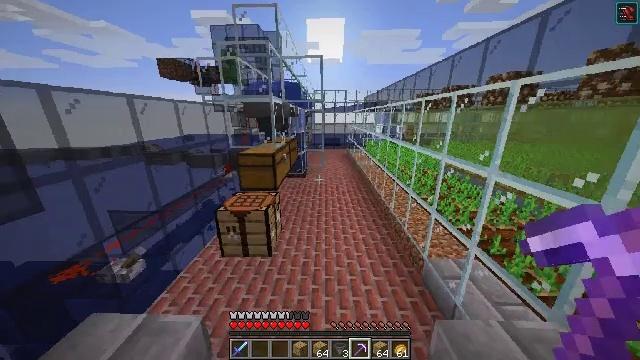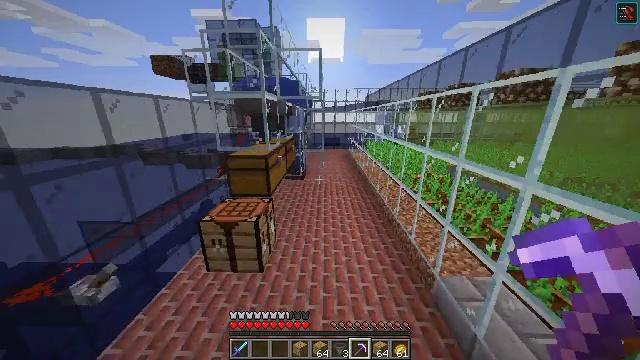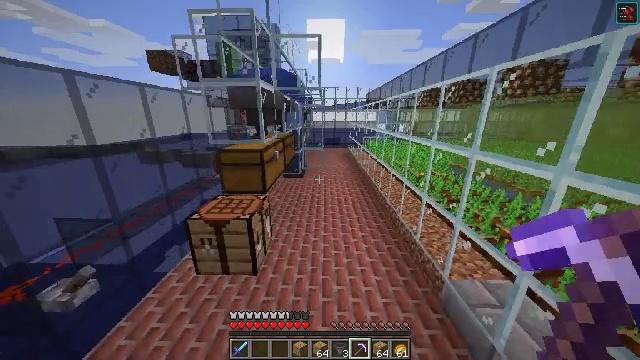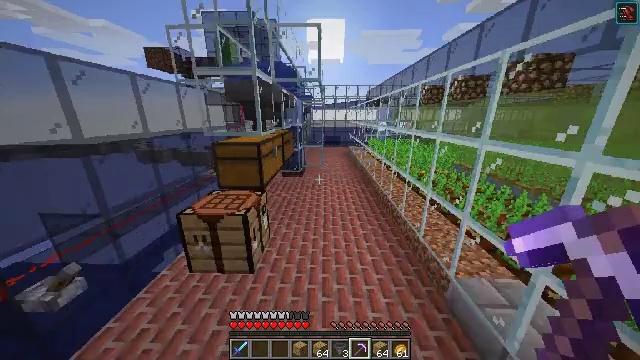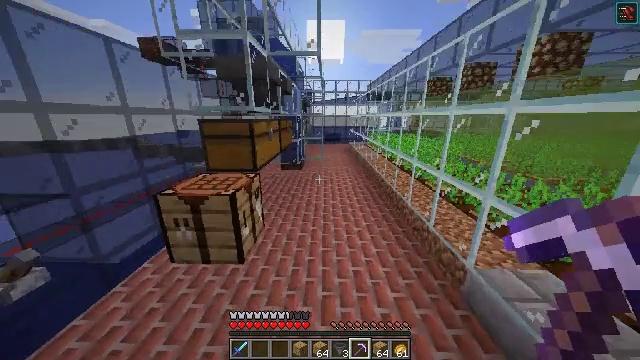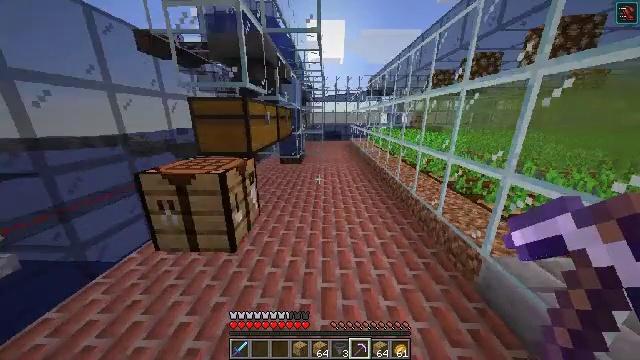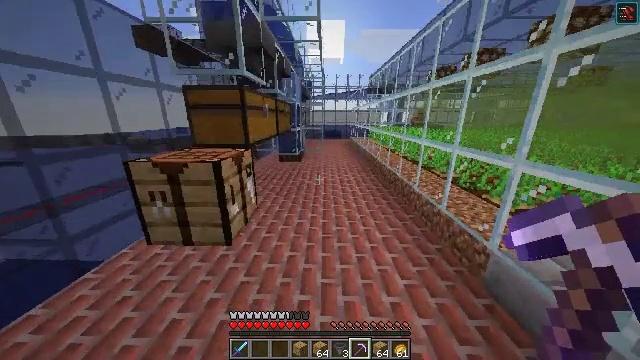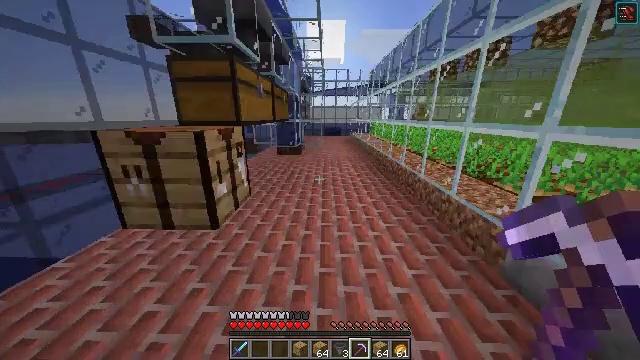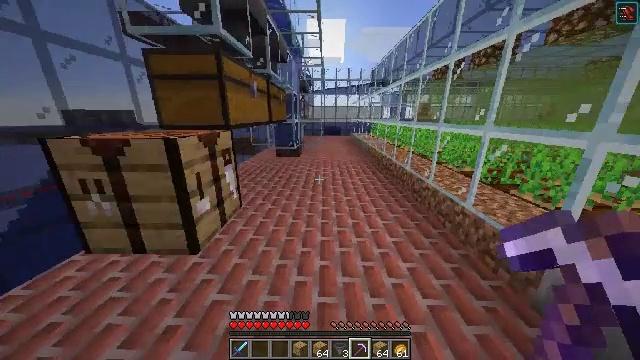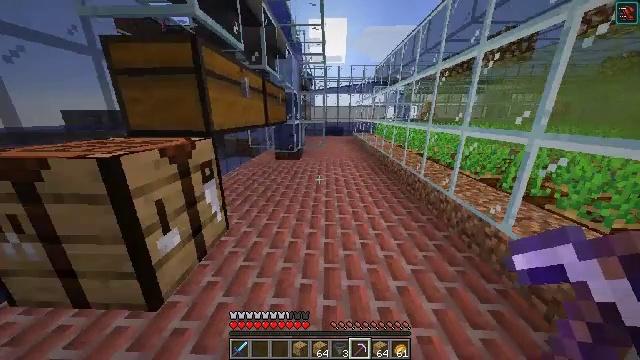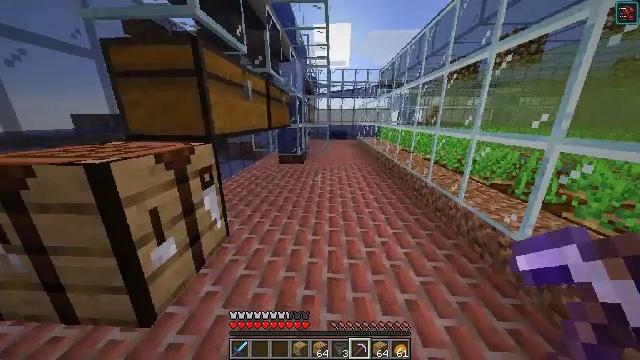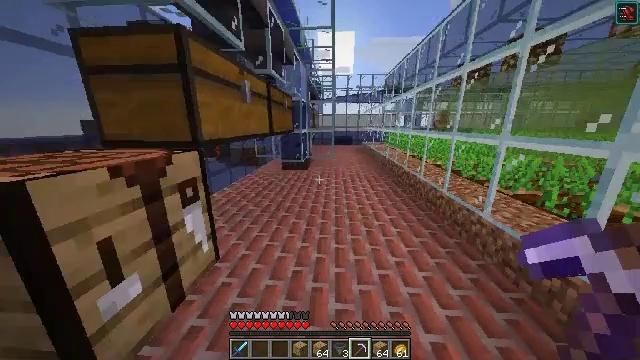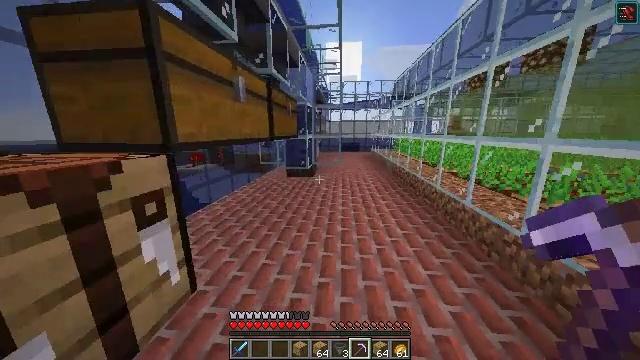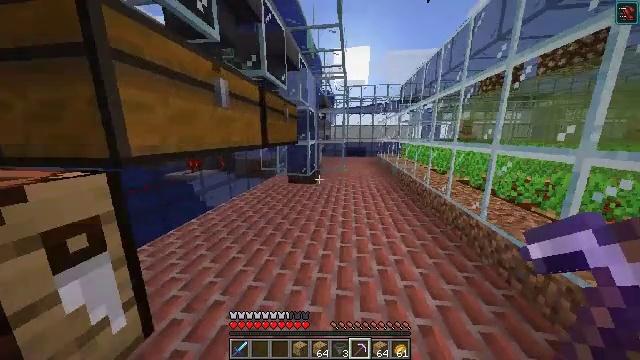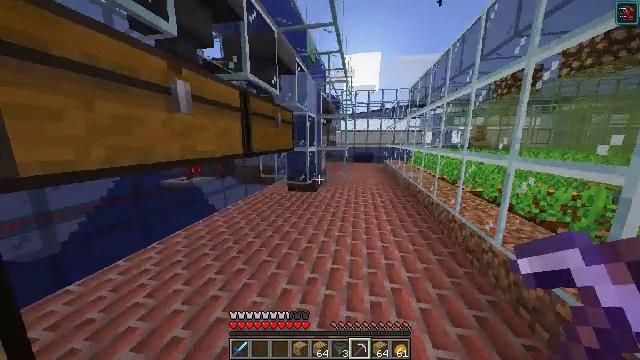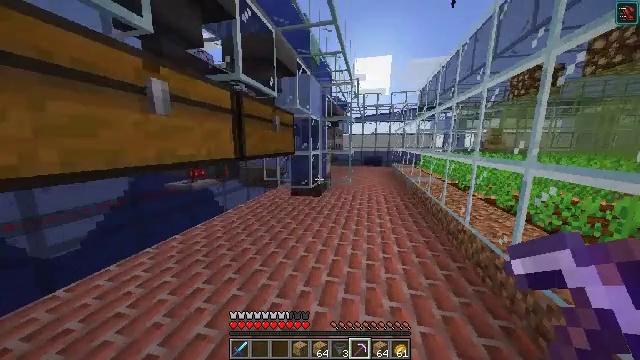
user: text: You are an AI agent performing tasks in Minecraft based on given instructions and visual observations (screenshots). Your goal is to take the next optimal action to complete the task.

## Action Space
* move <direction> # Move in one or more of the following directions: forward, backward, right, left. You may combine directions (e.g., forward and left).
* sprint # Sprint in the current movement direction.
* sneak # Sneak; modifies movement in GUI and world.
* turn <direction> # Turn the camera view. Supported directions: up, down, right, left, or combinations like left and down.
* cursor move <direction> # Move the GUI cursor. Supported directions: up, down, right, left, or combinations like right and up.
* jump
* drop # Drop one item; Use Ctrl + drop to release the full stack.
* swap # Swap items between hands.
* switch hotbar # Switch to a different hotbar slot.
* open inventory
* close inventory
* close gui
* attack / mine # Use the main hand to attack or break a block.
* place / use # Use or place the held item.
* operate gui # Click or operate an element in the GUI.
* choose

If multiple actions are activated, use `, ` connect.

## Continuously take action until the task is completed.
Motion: motion action
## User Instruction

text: Collect the hopper by mining it.
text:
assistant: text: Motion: move forward
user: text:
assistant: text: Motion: move forward
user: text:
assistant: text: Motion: move forward
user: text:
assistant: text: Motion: move forward
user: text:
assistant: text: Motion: move forward
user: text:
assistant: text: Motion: move forward
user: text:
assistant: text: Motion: move forward
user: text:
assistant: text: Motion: move forward
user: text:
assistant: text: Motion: move forward
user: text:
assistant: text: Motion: move forward, turn left
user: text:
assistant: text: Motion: move forward, turn left and up
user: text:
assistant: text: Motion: move forward and move right, turn left and up
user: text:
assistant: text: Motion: move forward and move right, turn left and up
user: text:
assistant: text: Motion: move forward and move right, turn left and up
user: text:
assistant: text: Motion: move forward and move right, turn left
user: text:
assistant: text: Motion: move forward and move right, turn left
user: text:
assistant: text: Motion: move forward and move right, turn left
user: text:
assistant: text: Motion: move forward and move right, turn left
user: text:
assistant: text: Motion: move forward, turn left and up
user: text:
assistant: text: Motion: move forward, turn left and up
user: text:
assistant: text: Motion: move forward
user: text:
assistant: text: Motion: move forward
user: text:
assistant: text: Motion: move forward and move right
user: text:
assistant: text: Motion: move forward and move right
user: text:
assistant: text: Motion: move forward and move right
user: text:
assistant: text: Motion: move forward and move right
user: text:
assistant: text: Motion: move forward and move right
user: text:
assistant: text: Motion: move forward and move right, turn left
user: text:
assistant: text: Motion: move forward and move right, turn left
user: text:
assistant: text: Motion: move forward and move right, turn left